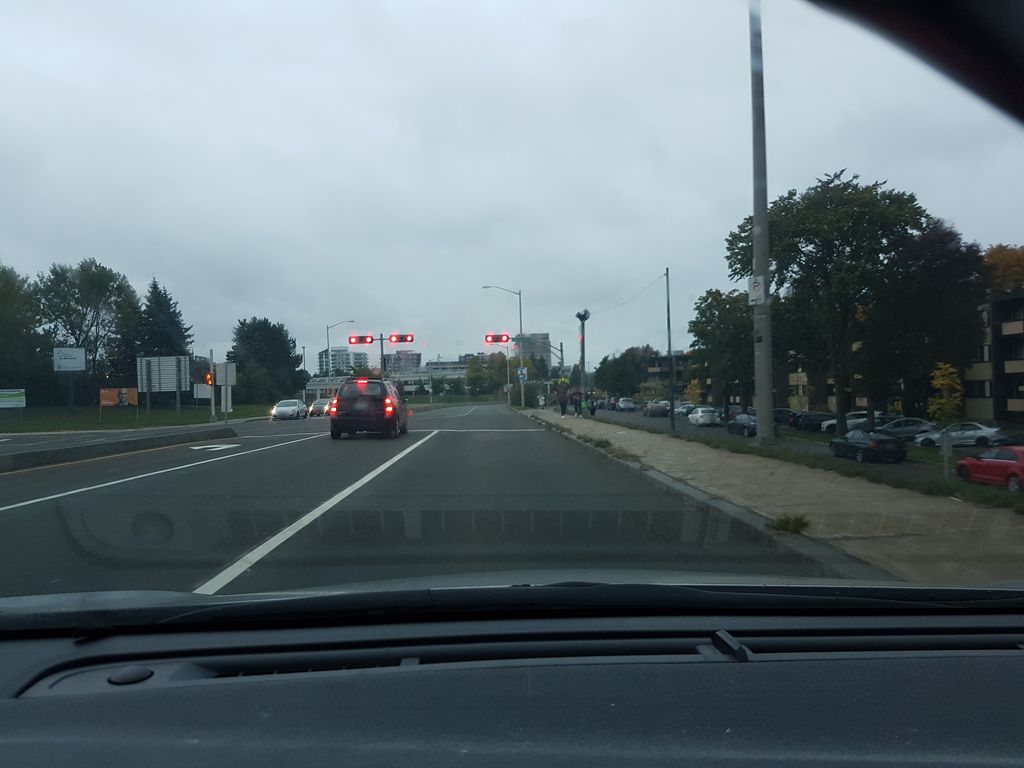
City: quebec_city